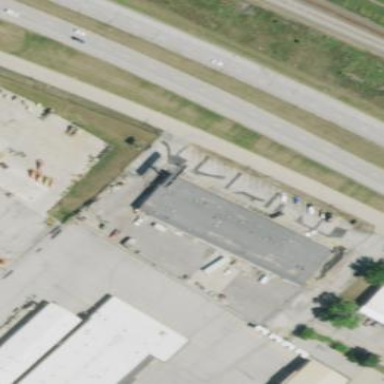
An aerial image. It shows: Retail building.